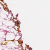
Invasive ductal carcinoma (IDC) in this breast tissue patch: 0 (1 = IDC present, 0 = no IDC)